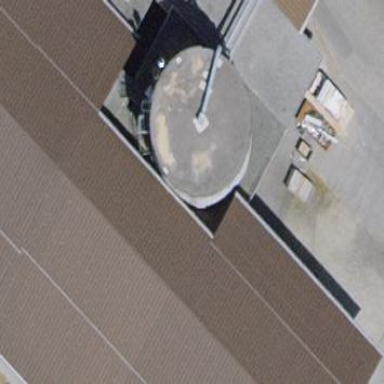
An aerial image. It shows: Building identified as silo.